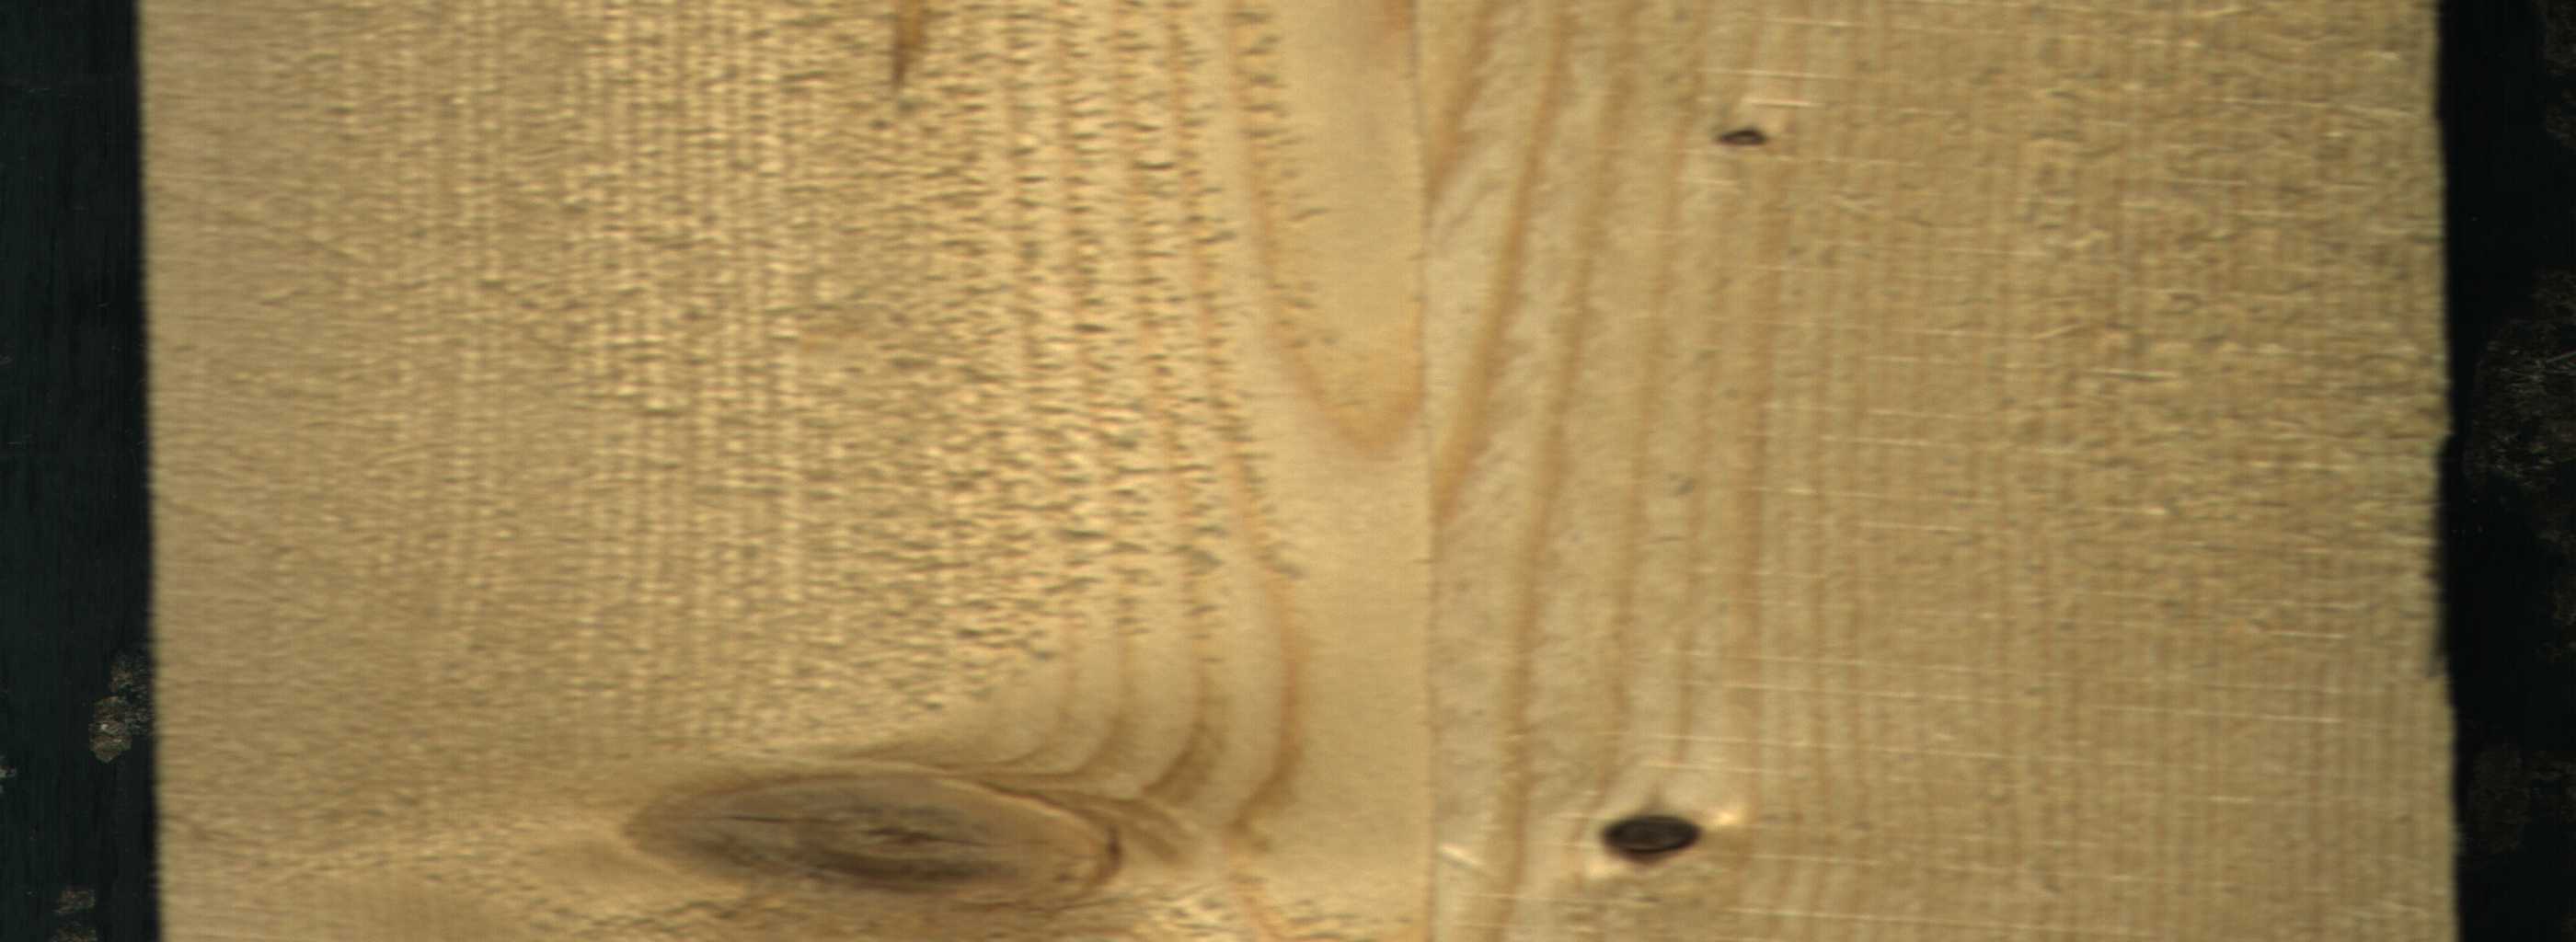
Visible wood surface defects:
Dead_Knot
Dead_Knot
Live_Knot